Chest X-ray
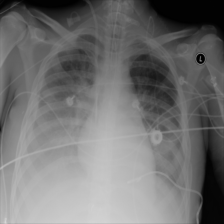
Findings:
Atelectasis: negative
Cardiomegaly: negative
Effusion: positive
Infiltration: positive
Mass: negative
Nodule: negative
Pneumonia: negative
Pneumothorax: negative
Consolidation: negative
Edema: negative
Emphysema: negative
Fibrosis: negative
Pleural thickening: negative
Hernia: negative